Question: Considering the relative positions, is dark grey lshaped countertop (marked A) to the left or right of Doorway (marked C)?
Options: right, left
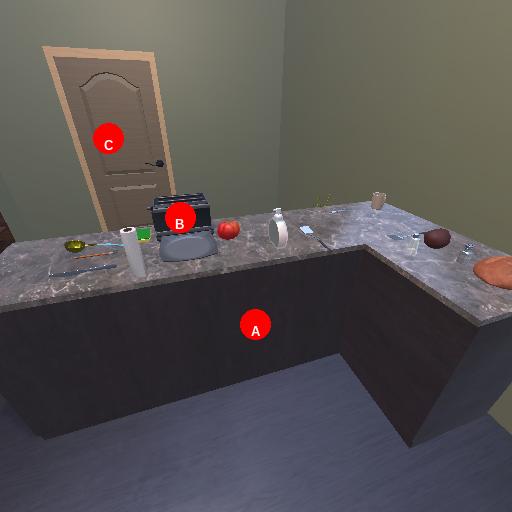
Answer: right